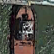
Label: Towing_vessel